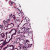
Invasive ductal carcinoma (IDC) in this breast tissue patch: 0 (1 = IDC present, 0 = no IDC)